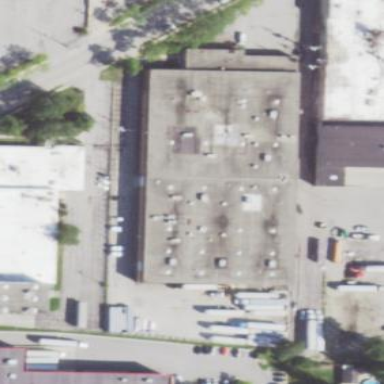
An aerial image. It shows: Industrial building.